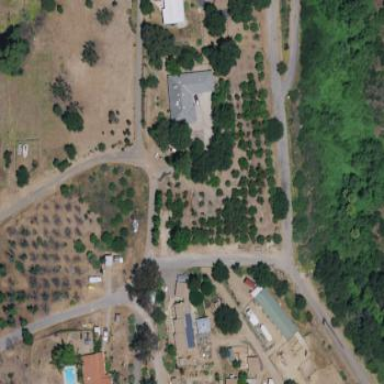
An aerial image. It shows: Orchard filled with avocado trees.